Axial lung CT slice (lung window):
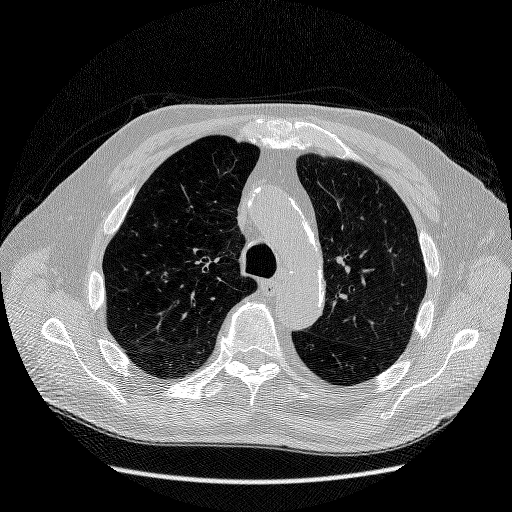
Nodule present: no